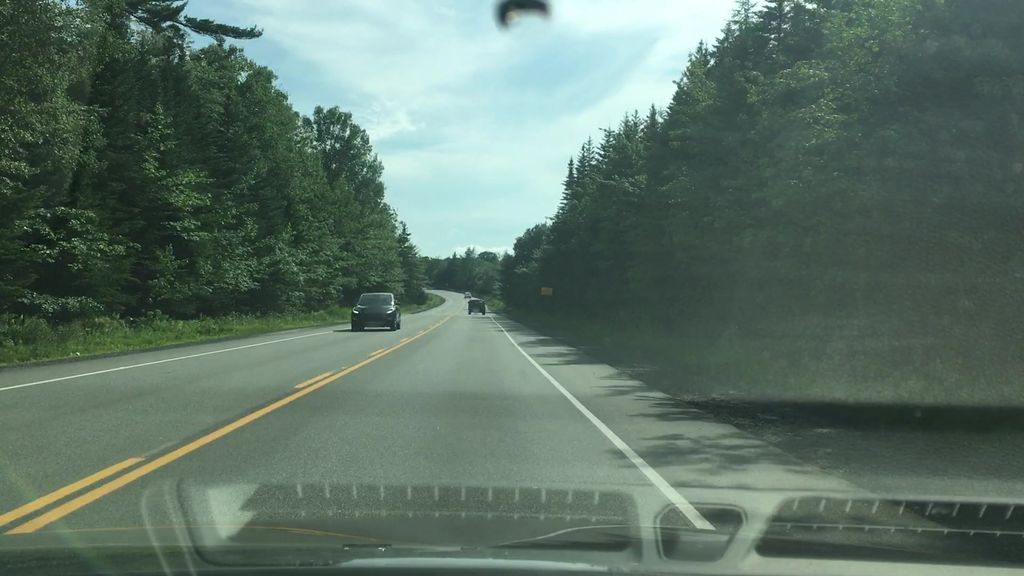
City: halifax